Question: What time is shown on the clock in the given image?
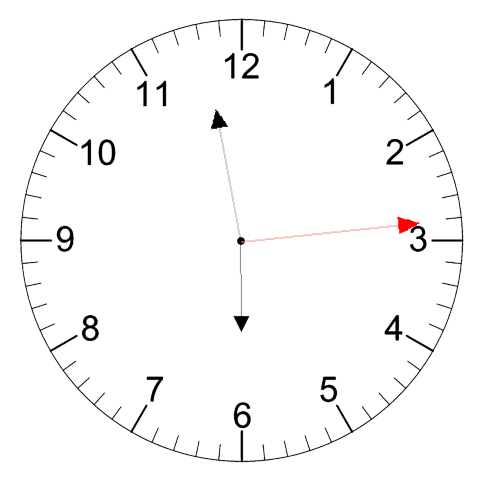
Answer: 05:58:14